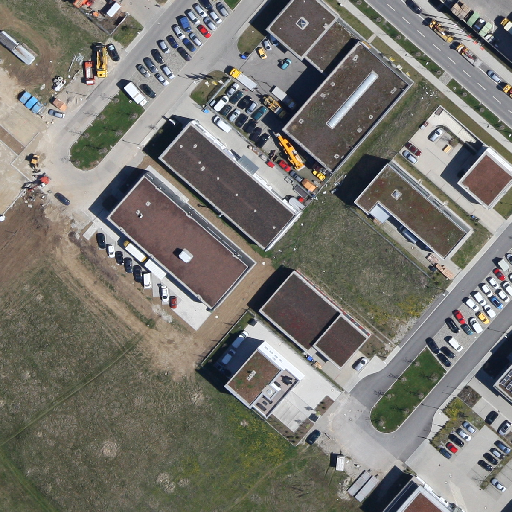
Referring expression: car in the parking area